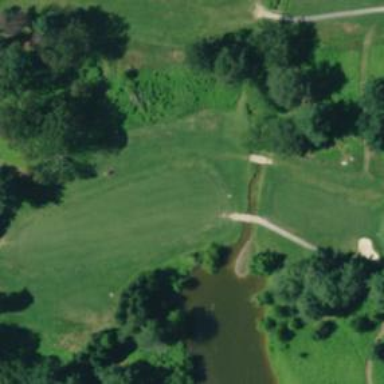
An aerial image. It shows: Well-maintained footway resembling grade1 track. It is path in golf course.